Aerial crown-view tile of a tropical tree (Barro Colorado Island, Panama), acquired 20250124:
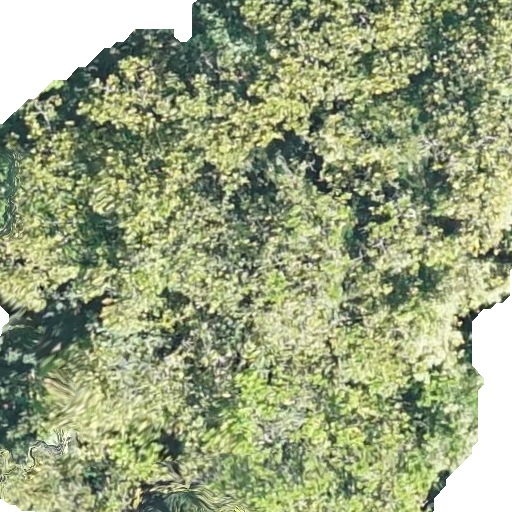
Species: Anacardium excelsum
GBIF accepted scientific name: Anacardium excelsum
Crown area: 422.644 m²